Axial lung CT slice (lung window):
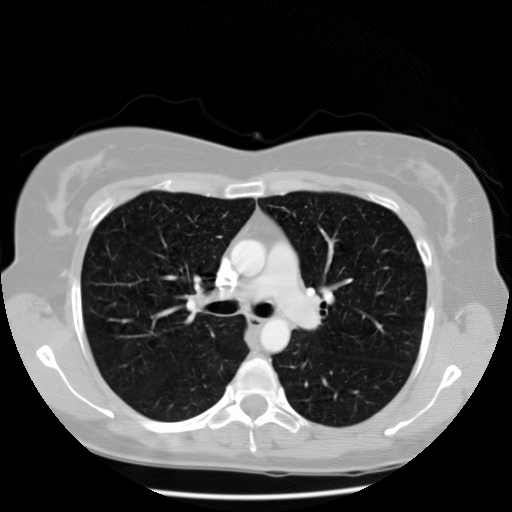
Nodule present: no